I will show an image sequence of human cooking. I have annotated the images with numbered circles. Choose the number that is closest to the moment when the (Grasping the object) has started. You are a five-time world champion in this game. Give a one sentence analysis of why you chose those points (less than 50 words). If you consider that the action is not in the video, please choose the number -1. Provide your answer at the end in a json file of this format: {"points": []}
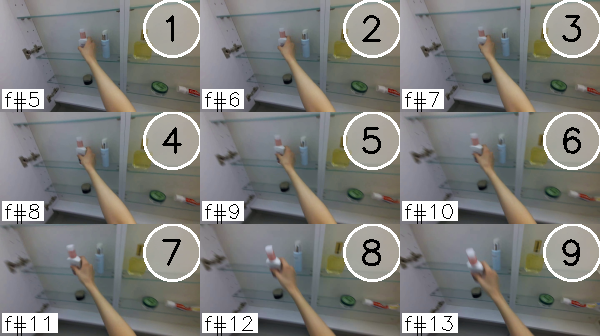
Frame 2 shows the clearest moment of hand-object contact.
{"points": [2]}